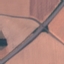
Label: Highway